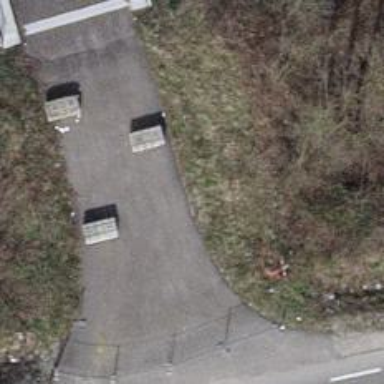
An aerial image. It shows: Block barrier.